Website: crate-barrel
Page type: stored-credit-cards
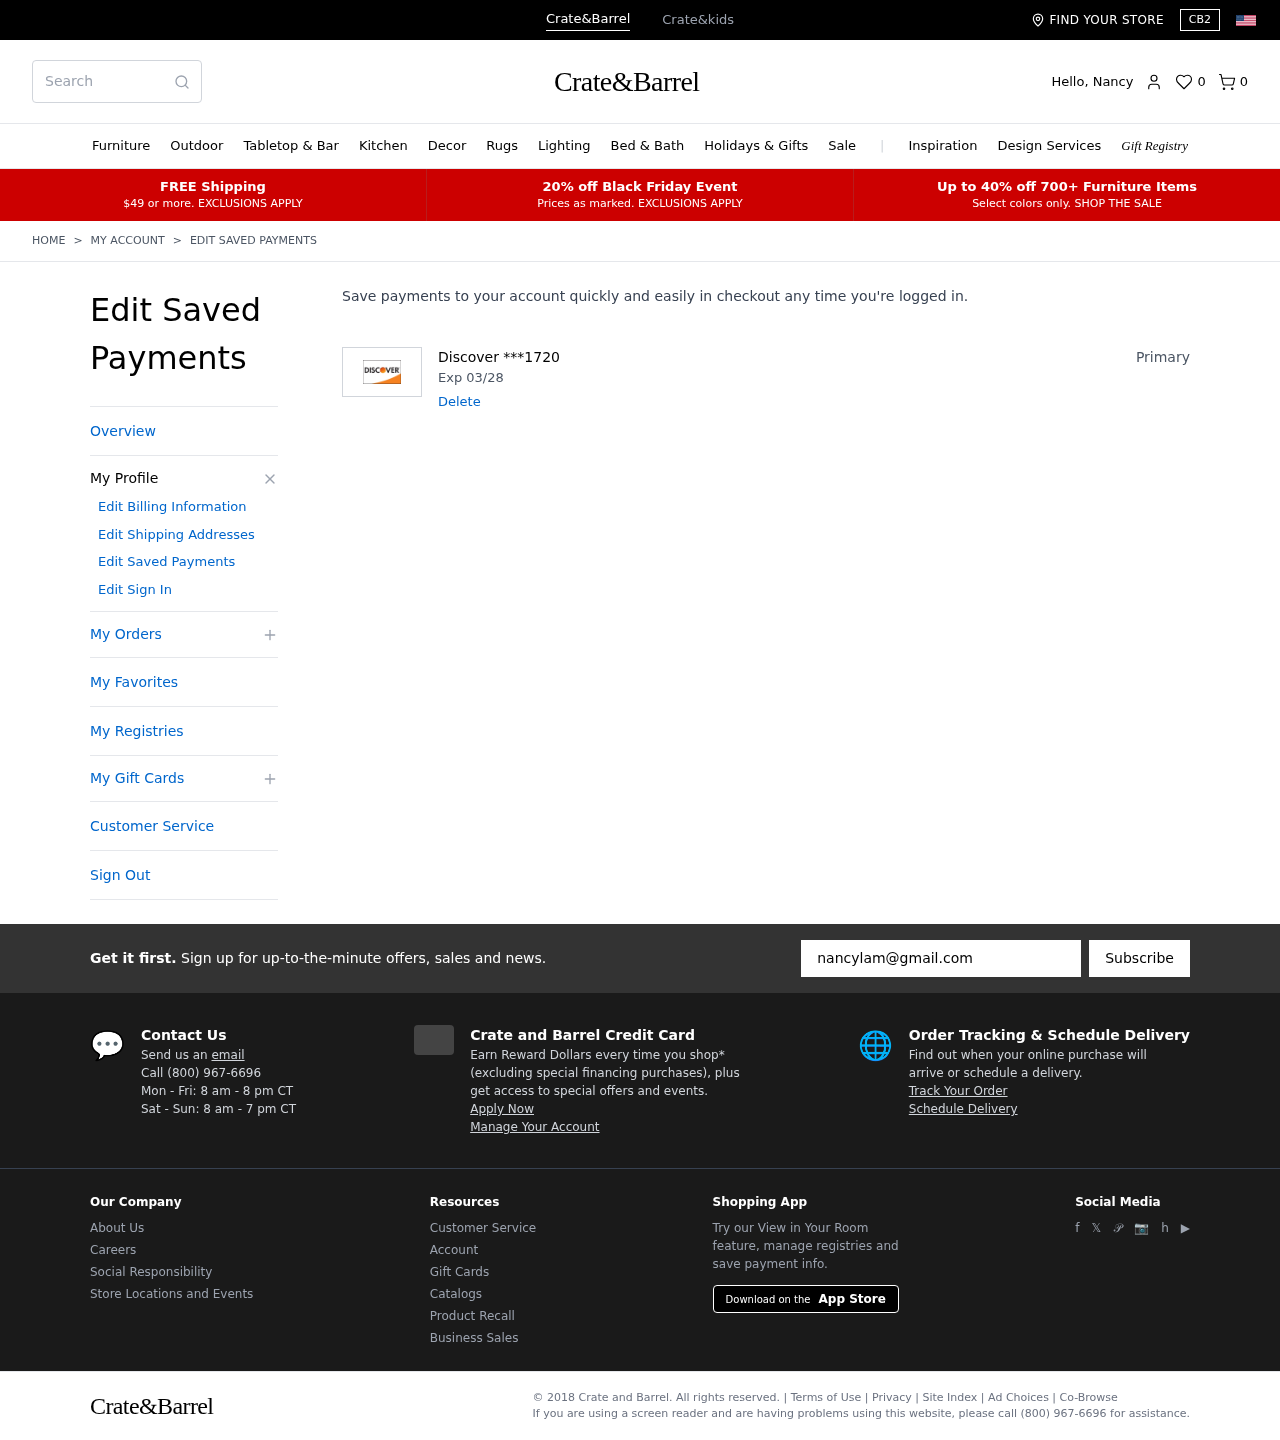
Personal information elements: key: PII_CARD_EXPIRY
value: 03/28
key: PII_CARD_LAST4
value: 1720
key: PII_CARD_TYPE
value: Discover
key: PII_FIRSTNAME
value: Nancy
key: PII_EMAIL
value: nancylam@gmail.com
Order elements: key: ORDER_NUM_ITEMS
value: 0
Search elements: key: HEADER_SEARCH
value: Search
Other elements: key: FAVORITES_COUNT
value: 0